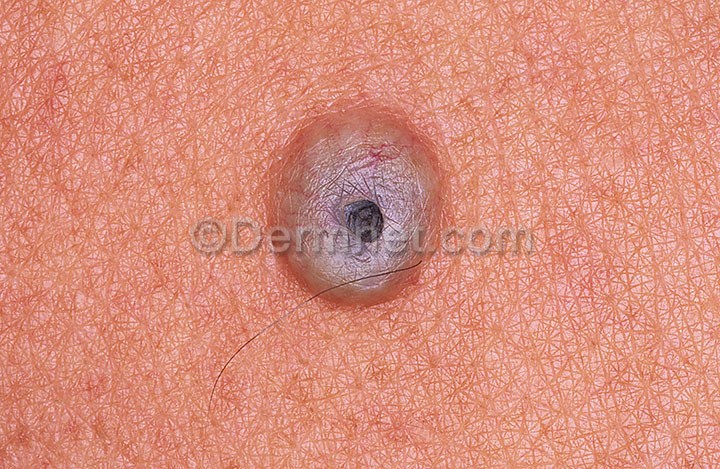
Disease: Seborrheic Keratoses and other Benign Tumors